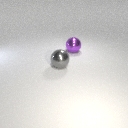
large gray metal sphere in front of large purple metal sphere